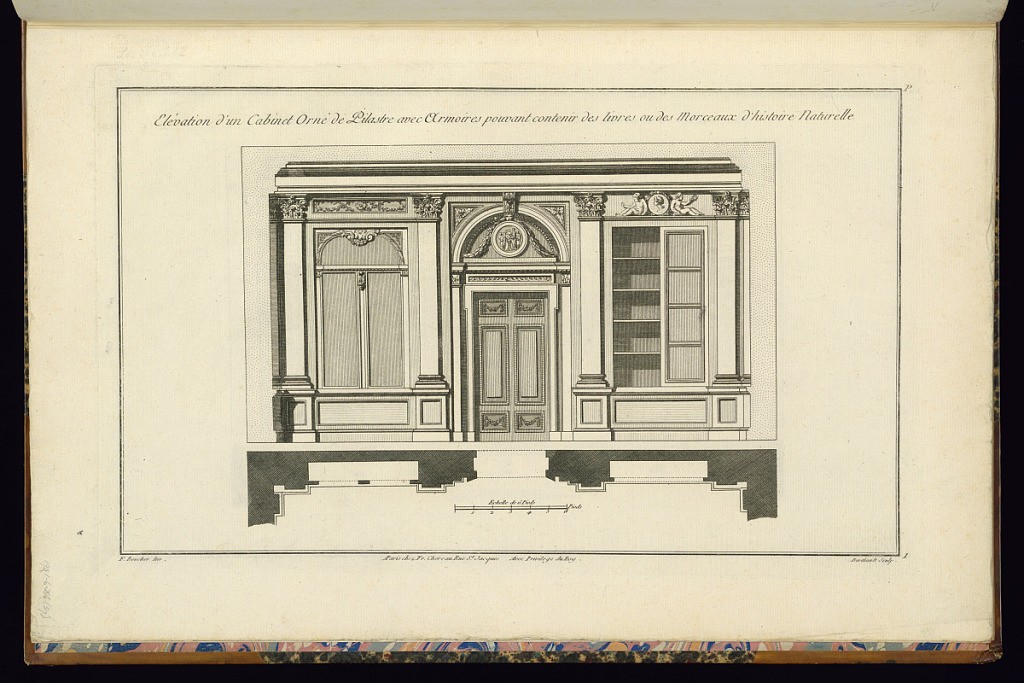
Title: Elévation d'un Cabinet Orné de Pilastre avec Armoires pouvant contenir des livres ou des Morceaux d'histoire Naturelle
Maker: Juste-François Boucher, French, 1736 – 1782
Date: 1774
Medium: Engraving on laid paper
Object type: Print
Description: Elevation and cross section of a private study with an arched entryway and double doors. On either side are cabinets between Corinthian capital pilasters for books or specimens from natural history. At left, the double-door cabinet is closed; it is decorated with branch guilloche, scrolling acanthus leaves, scallops. At right, the rectangular cabinet has an open door to expose the shelves. Above the cabinet is a portrait medallion and carved putto. The plate is signed.